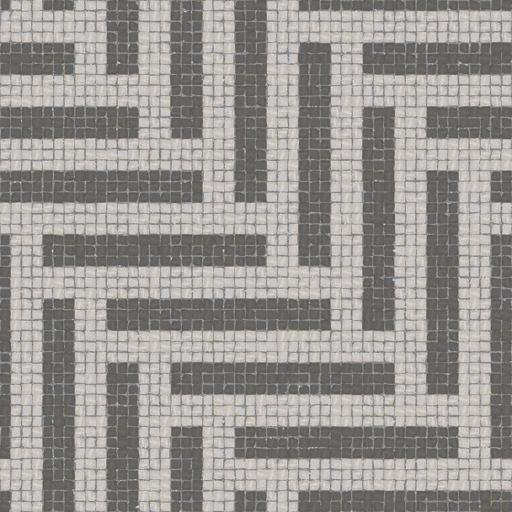
Tags: pattern paved pavement paving stones square tiled tiles